Question: Can python (eg matplotlib) make a tile plot like the following, where color indicates the intensity at each data point? Thanks!

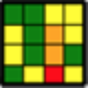
Answer: Here is an example taken from <URL>:

'''
"""
Show how to modify the coordinate formatter to report the image "z"
value of the nearest pixel given x and y
"""
import numpy as np
import matplotlib.pyplot as plt
import matplotlib.cm as cm
X = 10*np.random.rand(5,3)
fig = plt.figure()
ax = fig.add_subplot(111)
ax.imshow(X, cmap=cm.jet, interpolation='nearest')
numrows, numcols = X.shape
def format_coord(x, y):
col = int(x+0.5)
row = int(y+0.5)
if col>=0 and col<numcols and row>=0 and row<numrows:
z = X[row,col]
return 'x=%1.4f, y=%1.4f, z=%1.4f'%(x, y, z)
else:
return 'x=%1.4f, y=%1.4f'%(x, y)
ax.format_coord = format_coord
plt.show()
'''